Question: I've created a simple strip on which a text content is placed, which looks like image below.
and the CSS for the same is:
'''
.strip {
display: block;
margin: auto;
float: left;
width: 6em;
height: 2em;
background: #090909;
color: white;
font-weight: bold;
text-align: center;
}
'''
Now, what I'm trying to do is to get Text in the middle of the strip, both horizontally and vertically, while 'text-align: center' helps me to attain horizontal centering of text. I can't get the text vertically centered. Note that my mark is plain '<div class="strip"><PHONE></div>' and I'm not willing to use any 'span' within that 'div'. And want to keep markup as clean as possible. How can I attain this behaviour?
Thanks.
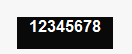
Answer: Add line-height equal to the height of the div. Check this <URL>
'''
line-height:2em;
'''